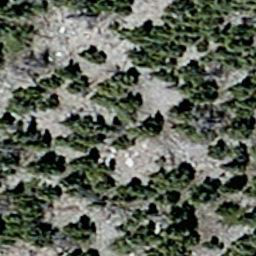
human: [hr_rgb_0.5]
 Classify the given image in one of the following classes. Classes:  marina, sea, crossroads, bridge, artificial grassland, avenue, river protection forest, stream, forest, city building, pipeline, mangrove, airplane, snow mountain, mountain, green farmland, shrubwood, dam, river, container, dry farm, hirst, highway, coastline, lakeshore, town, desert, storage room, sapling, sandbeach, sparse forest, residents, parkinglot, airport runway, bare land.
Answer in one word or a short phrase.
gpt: sparse forest